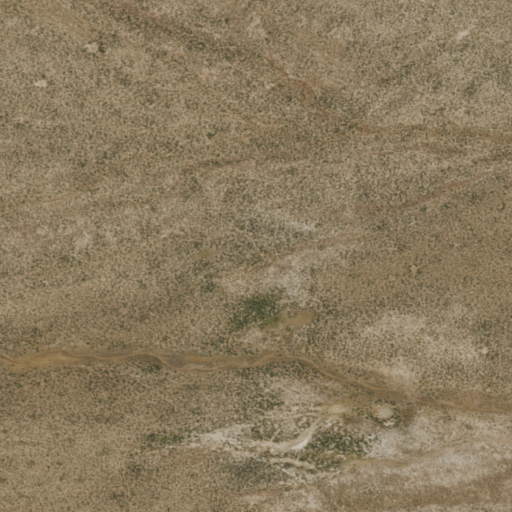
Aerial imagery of depression(s) in Nevada named Washburn Basin containing only shrub